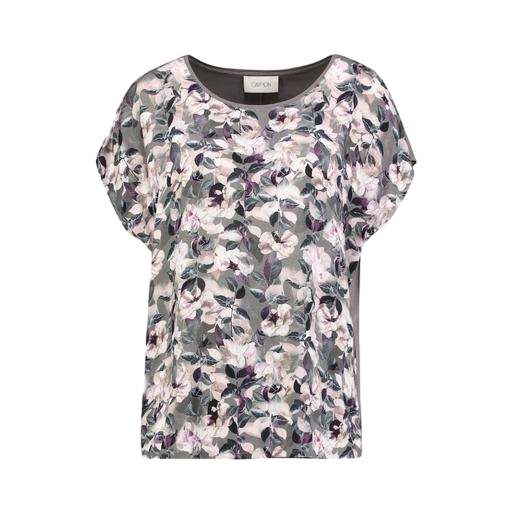
multicolor floral-print t-shirt only macy, floral mix t-shirt, purple printed lace-yoke t-shirt only macy, white background